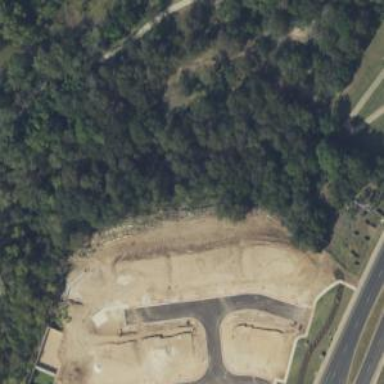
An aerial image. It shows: Disc golf basket.